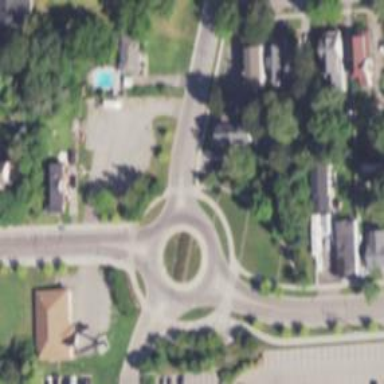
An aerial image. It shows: Roundabout on residential road.